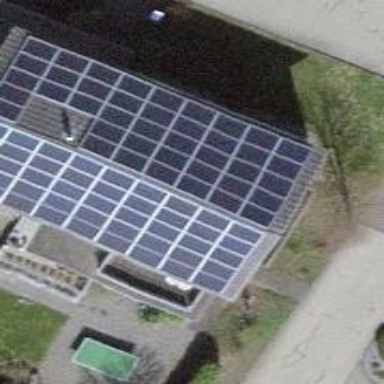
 consisting of solar photovoltaic panels."